Question: im using my first spring helloworld program using STS using maven itwas a simple IOC example
'''
public class Soloapp {
String solo;
public Soloapp() {
// TODO Auto-generated constructor stub
}
public String getSolo() {
return solo;
}
public void setSolo(String solo) {
this.solo = solo;
}
}
'''
and the implementation class
'''
package com.solo.spring;
import org.springframework.context.ApplicationContext;
import org.springframework.context.support.ClassPathXmlApplicationContext;
public class Soloimp {
public static void main(String[] args) {
ApplicationContext ap= new ClassPathXmlApplicationContext("/WEB-INF/spring/root-context.xml");
Soloapp apa= (Soloapp) ap.getBean("solo");
System.out.println(apa.getSolo());
}
}
'''
and getting the exception
l
'''
og4j:WARN No appenders could be found for logger (org.springframework.core.env.StandardEnvironment).
log4j:WARN Please initialize the log4j system properly.
Exception in thread "main" org.springframework.beans.factory.BeanDefinitionStoreException: IOException parsing XML document from class path resource [WEB-INF/spring/root-context.xml]; nested exception is java.io.FileNotFoundException: class path resource [WEB-INF/spring/root-context.xml] cannot be opened because it does not exist
at org.springframework.beans.factory.xml.XmlBeanDefinitionReader.loadBeanDefinitions(XmlBeanDefinitionReader.java:341)
at org.springframework.beans.factory.xml.XmlBeanDefinitionReader.loadBeanDefinitions(XmlBeanDefinitionReader.java:302)
at org.springframework.beans.factory.support.AbstractBeanDefinitionReader.loadBeanDefinitions(AbstractBeanDefinitionReader.java:174)
at org.springframework.beans.factory.support.AbstractBeanDefinitionReader.loadBeanDefinitions(AbstractBeanDefinitionReader.java:209)
at org.springframework.beans.factory.support.AbstractBeanDefinitionReader.loadBeanDefinitions(AbstractBeanDefinitionReader.java:180)
at org.springframework.beans.factory.support.AbstractBeanDefinitionReader.loadBeanDefinitions(AbstractBeanDefinitionReader.java:243)
at org.springframework.context.support.AbstractXmlApplicationContext.loadBeanDefinitions(AbstractXmlApplicationContext.java:127)
at org.springframework.context.support.AbstractXmlApplicationContext.loadBeanDefinitions(AbstractXmlApplicationContext.java:93)
at org.springframework.context.support.AbstractRefreshableApplicationContext.refreshBeanFactory(AbstractRefreshableApplicationContext.java:131)
at org.springframework.context.support.AbstractApplicationContext.obtainFreshBeanFactory(AbstractApplicationContext.java:522)
at org.springframework.context.support.AbstractApplicationContext.refresh(AbstractApplicationContext.java:436)
at org.springframework.context.support.ClassPathXmlApplicationContext.<init>(ClassPathXmlApplicationContext.java:139)
at org.springframework.context.support.ClassPathXmlApplicationContext.<init>(ClassPathXmlApplicationContext.java:83)
at com.solo.spring.Soloimp.main(Soloimp.java:9)
'''
it was showing cant find the xml file location but i specified the location i was using spring tool suite mvc maven project
and the project structure look like this
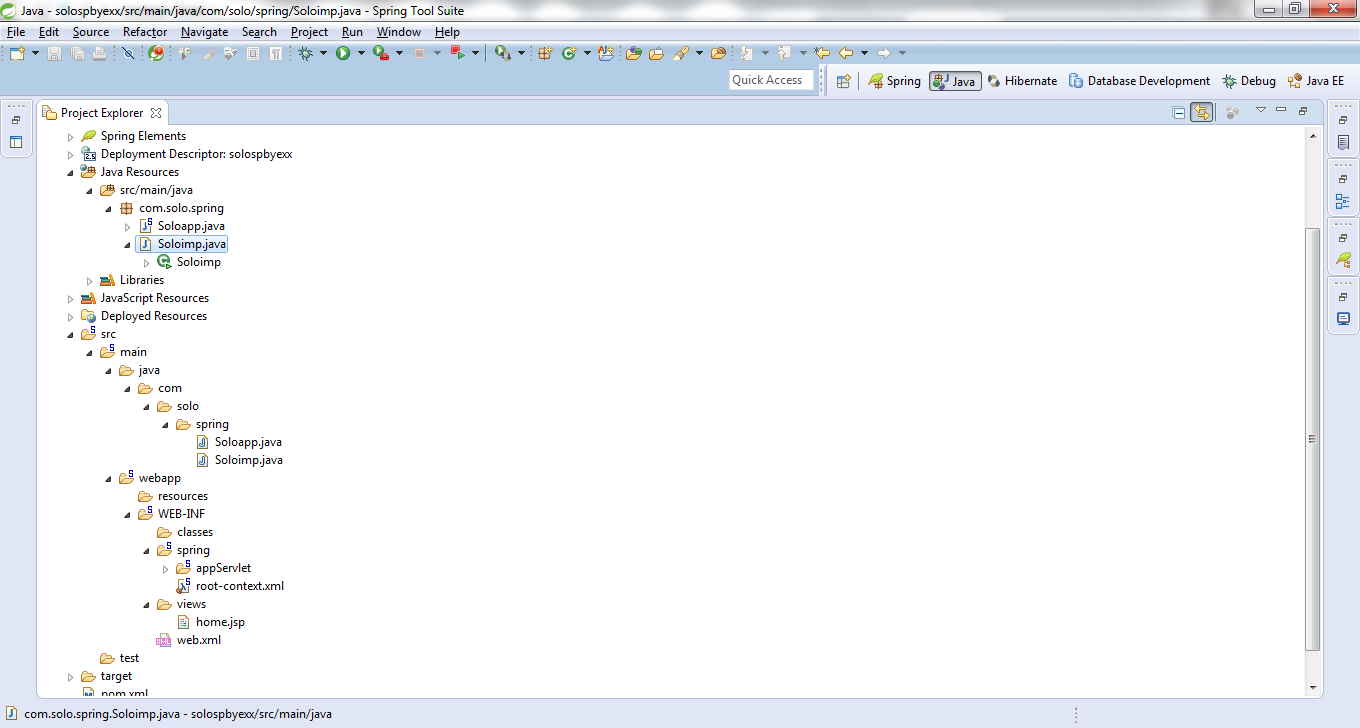
Answer: You can try what the Vaibs suggested in the linked answer, but for that you would have to move the 'root-context.xml' in 'src/main/resources'.
If you want to keep it in place, load it like this
'''
ConfigurableApplicationContext ap = new ClassPathXmlApplicationContext("file:src/main/webapp/WEB-INF/spring/root-context.xml");
'''